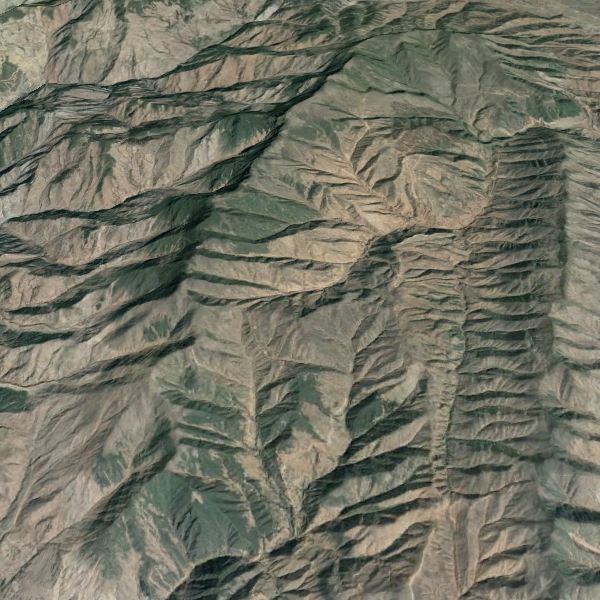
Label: Mountain